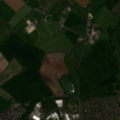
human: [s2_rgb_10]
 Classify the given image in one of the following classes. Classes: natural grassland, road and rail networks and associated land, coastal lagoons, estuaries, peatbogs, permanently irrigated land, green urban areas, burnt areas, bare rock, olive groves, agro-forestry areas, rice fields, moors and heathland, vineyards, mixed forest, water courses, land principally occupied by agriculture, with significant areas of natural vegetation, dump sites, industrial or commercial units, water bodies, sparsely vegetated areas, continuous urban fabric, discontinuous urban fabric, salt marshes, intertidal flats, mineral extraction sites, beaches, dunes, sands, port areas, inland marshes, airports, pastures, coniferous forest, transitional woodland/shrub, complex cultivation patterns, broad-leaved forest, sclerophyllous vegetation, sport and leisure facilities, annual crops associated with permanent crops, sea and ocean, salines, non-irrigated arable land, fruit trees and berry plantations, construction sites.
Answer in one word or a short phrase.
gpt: discontinuous urban fabric, non-irrigated arable land, pastures